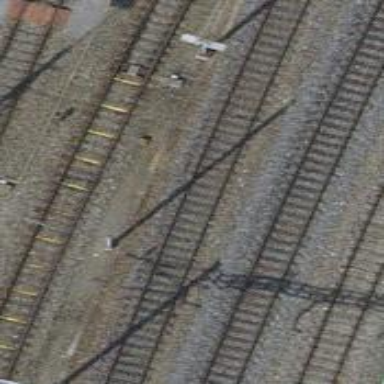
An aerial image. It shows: Railway signal.